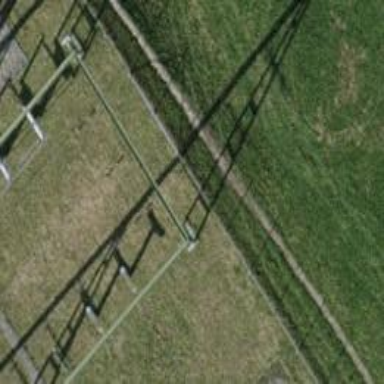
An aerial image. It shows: Power line is depicted.